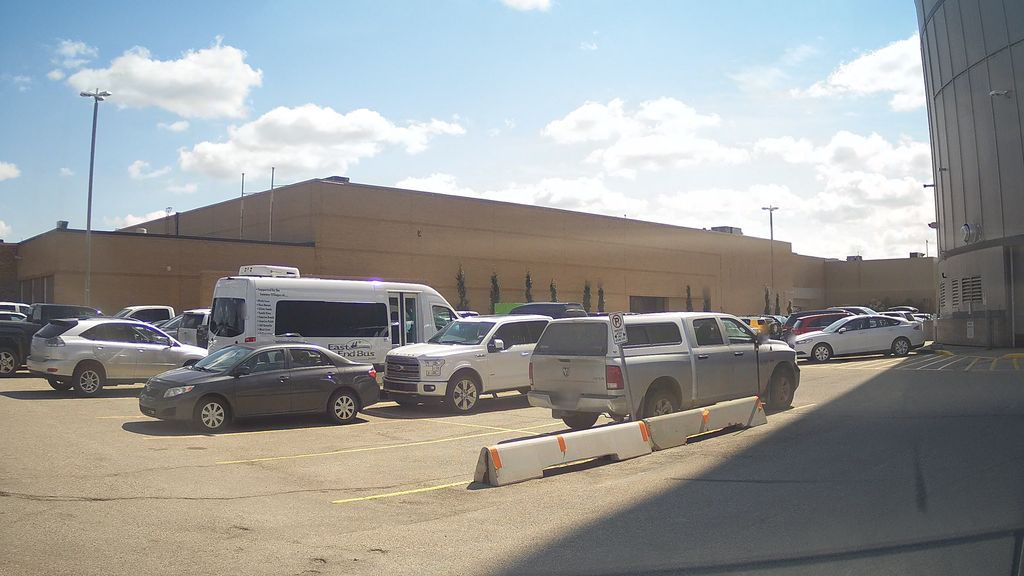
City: edmonton